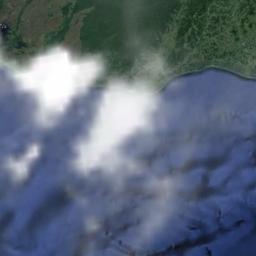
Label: cloud